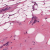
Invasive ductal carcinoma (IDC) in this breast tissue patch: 0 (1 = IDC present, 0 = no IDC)